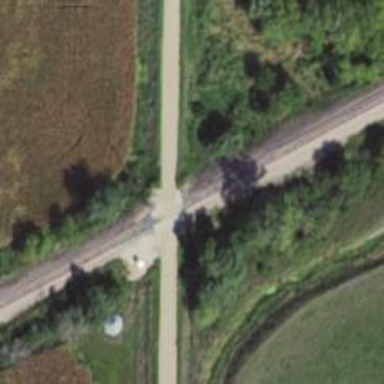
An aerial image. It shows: Level crossing with lights and saltire markings.